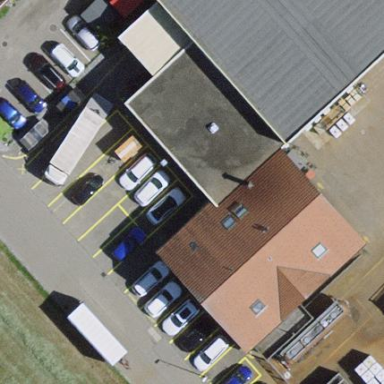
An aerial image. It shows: Industrial building.